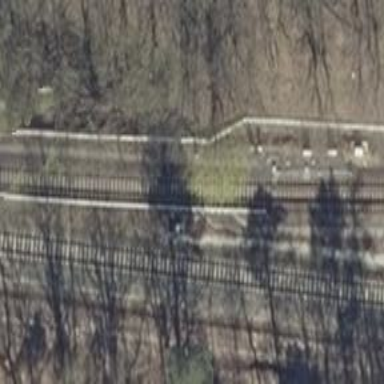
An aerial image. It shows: Electrified light rail railway.